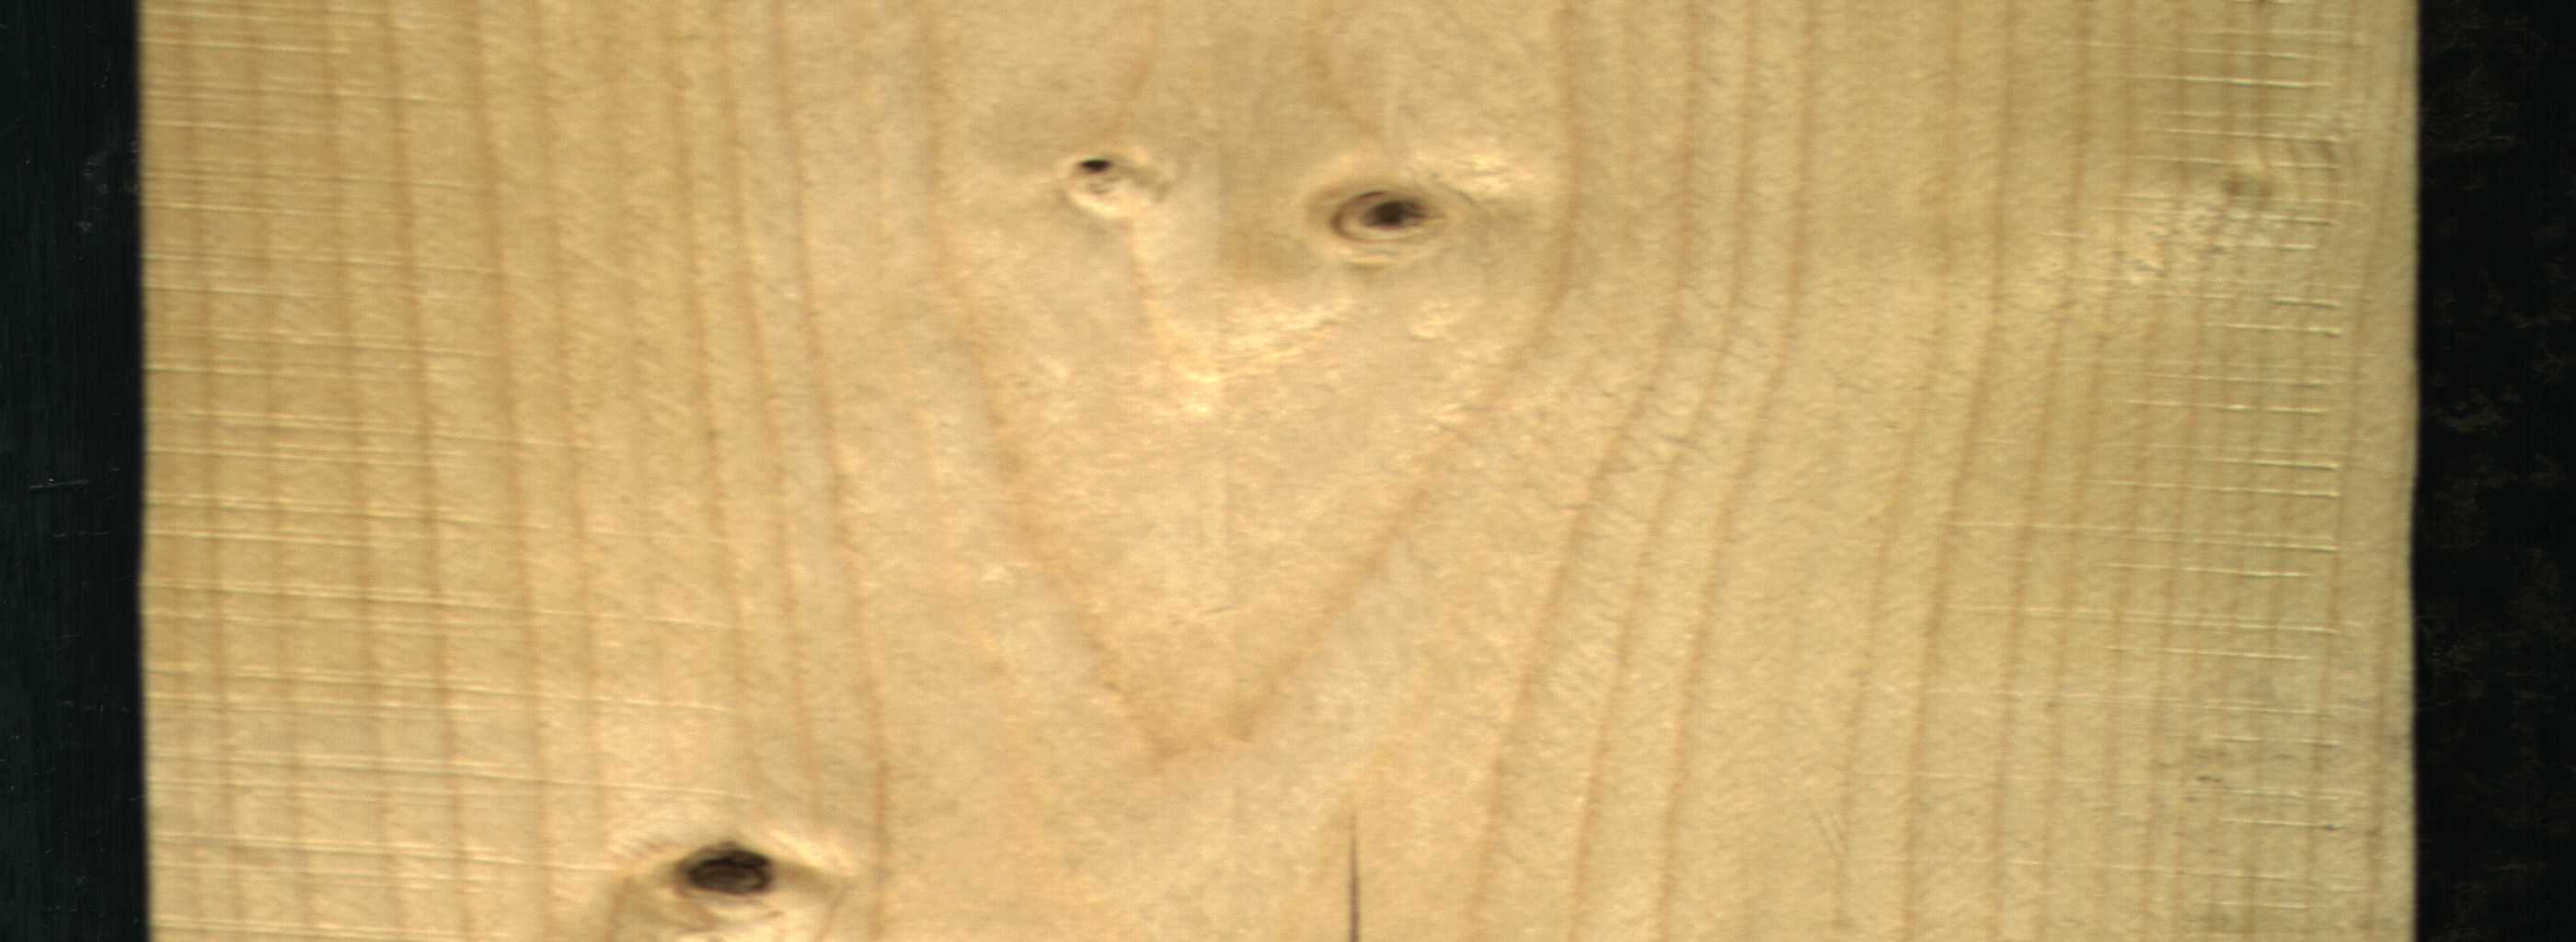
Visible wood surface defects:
Crack
Dead_Knot
Dead_Knot
Live_Knot